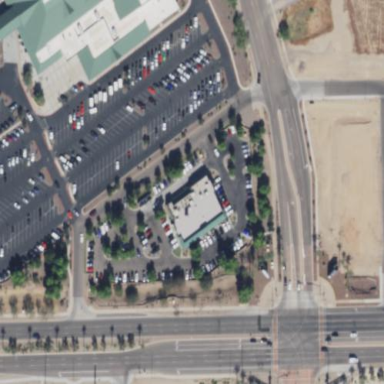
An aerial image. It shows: Asphalt parking aisle designated as service road.